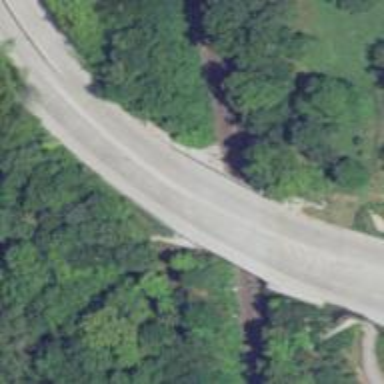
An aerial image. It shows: Bridge crossing over highway trunk expressway.